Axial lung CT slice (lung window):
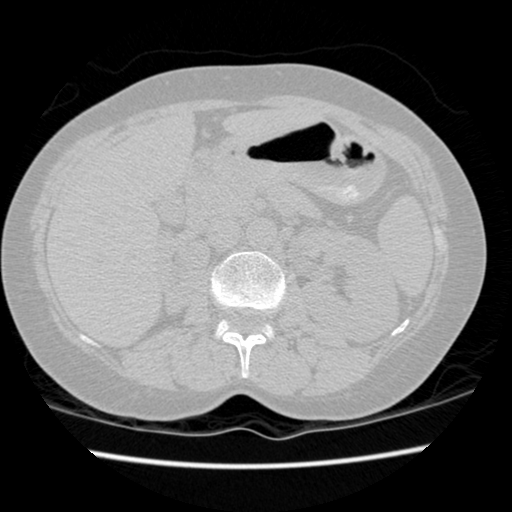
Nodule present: no